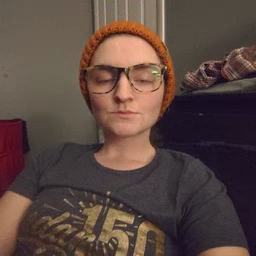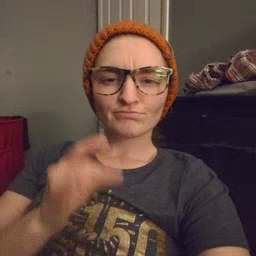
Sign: hate